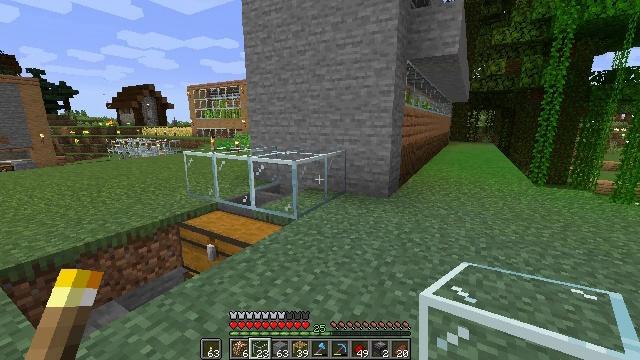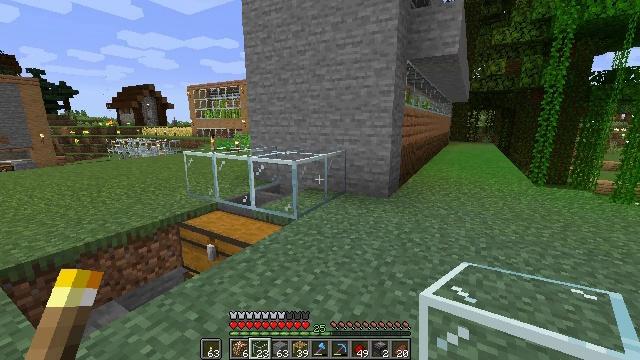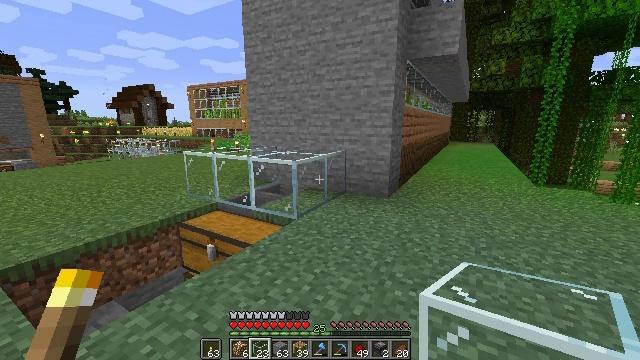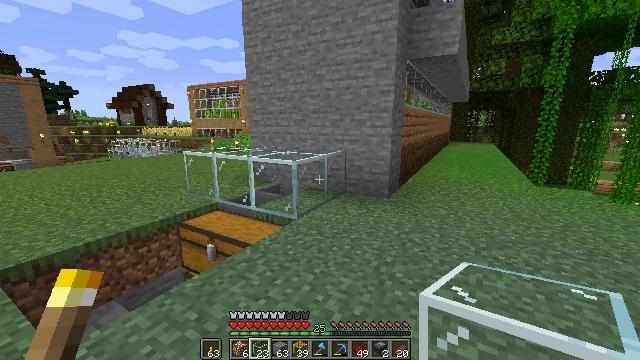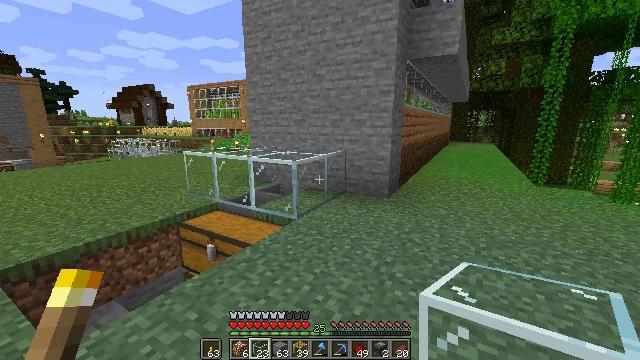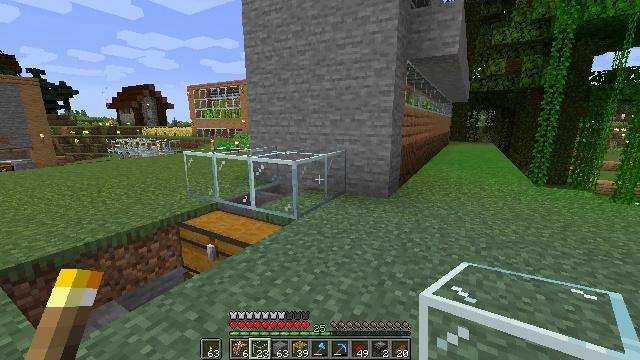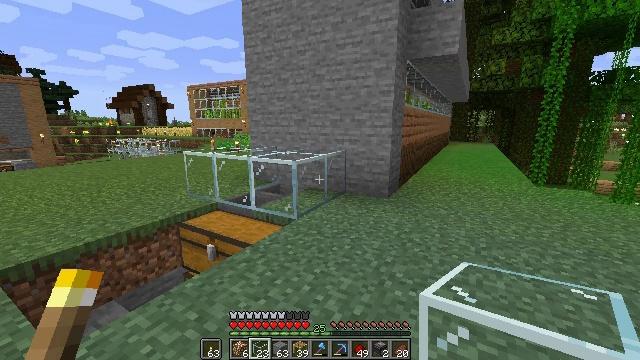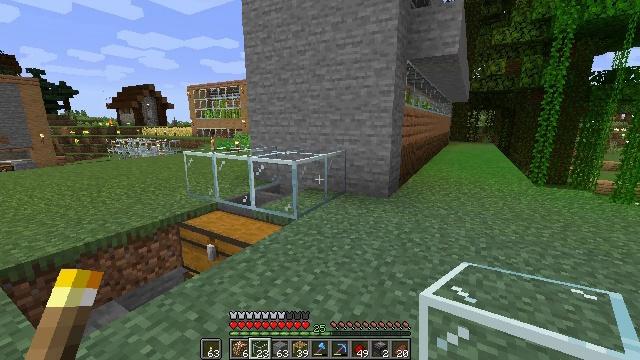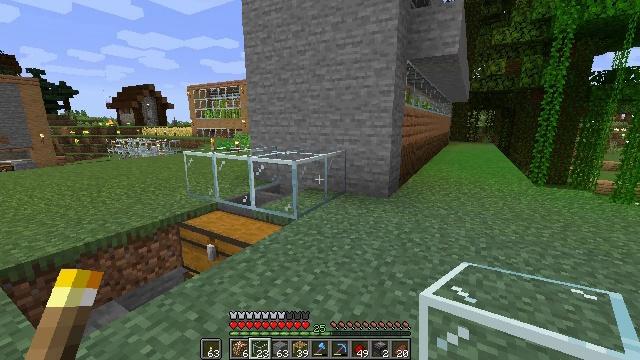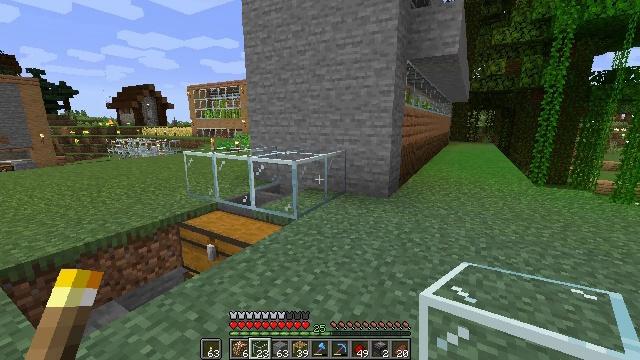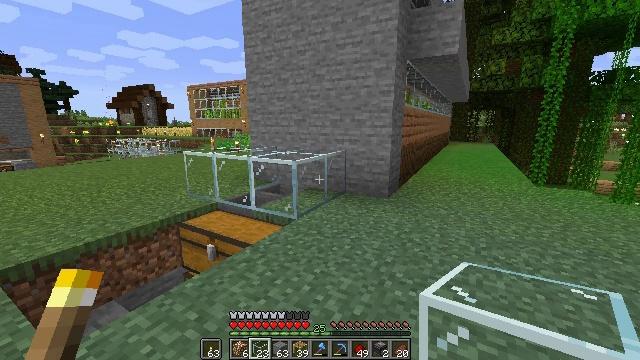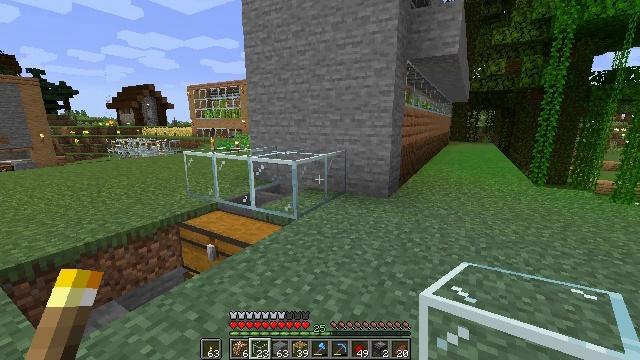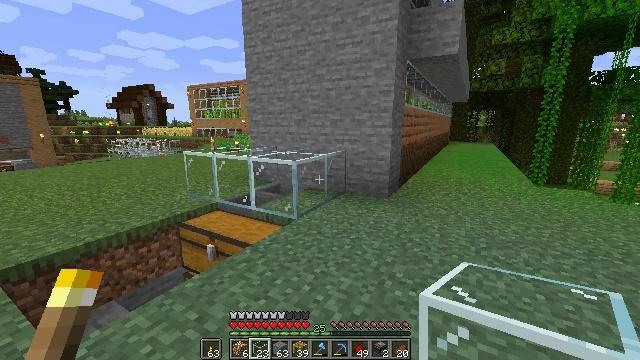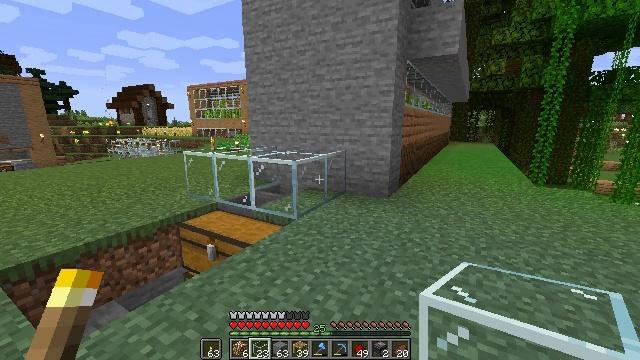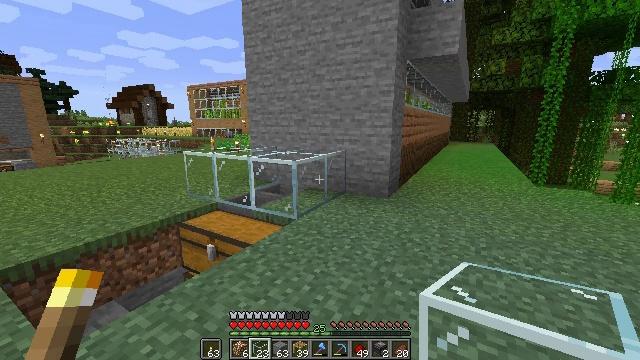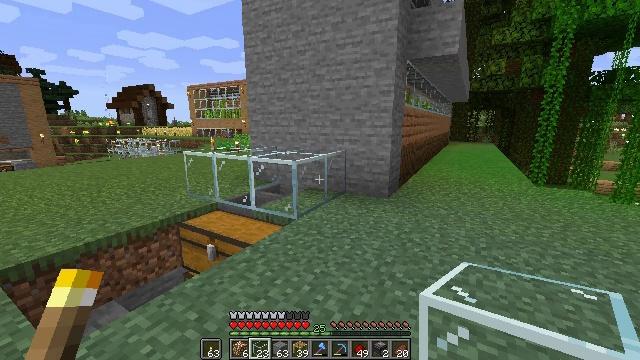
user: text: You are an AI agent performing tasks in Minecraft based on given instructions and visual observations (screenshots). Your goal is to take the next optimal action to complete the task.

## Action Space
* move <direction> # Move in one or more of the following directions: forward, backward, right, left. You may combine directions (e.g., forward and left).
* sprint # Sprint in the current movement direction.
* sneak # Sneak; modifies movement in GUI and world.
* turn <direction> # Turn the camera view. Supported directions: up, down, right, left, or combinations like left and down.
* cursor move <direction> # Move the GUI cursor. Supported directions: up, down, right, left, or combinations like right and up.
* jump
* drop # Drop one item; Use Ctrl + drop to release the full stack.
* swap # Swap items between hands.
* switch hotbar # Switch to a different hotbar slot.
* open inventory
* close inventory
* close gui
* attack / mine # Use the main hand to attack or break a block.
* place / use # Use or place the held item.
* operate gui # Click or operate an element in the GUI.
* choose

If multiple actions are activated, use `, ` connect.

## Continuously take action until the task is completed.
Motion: motion action
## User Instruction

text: Use cobblestones and redstone to craft a dropper.
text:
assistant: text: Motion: no_op
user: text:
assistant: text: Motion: no_op
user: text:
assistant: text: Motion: no_op
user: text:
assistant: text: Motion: no_op
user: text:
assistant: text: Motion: no_op
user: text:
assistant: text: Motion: no_op
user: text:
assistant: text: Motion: no_op
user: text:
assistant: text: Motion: no_op
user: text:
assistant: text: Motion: no_op
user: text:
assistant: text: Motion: no_op
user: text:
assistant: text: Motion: no_op
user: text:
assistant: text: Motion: no_op
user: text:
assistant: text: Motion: no_op
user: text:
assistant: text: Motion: no_op
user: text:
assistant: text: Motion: no_op
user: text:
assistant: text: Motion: no_op
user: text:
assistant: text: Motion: no_op
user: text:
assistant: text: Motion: no_op
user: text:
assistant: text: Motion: no_op
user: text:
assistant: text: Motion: no_op
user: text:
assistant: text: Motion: no_op
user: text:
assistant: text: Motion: no_op
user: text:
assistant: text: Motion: no_op
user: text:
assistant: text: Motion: no_op
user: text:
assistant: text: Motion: no_op
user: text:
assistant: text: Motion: no_op
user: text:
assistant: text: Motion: no_op
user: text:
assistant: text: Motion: no_op
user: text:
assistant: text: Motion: no_op
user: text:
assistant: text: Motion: no_op